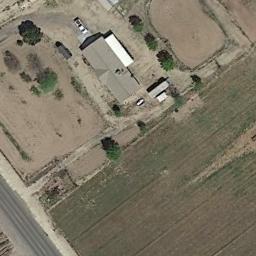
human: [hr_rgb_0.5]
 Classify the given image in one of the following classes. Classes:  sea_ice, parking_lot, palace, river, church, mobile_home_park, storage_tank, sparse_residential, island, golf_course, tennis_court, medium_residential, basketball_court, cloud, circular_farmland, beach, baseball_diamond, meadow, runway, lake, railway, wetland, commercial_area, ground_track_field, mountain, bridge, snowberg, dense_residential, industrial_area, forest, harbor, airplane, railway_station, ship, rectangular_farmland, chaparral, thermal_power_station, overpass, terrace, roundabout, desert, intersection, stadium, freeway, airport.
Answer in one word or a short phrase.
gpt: sparse_residential